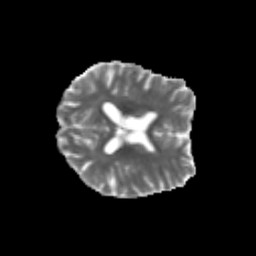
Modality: MD
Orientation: axial
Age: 26
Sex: female
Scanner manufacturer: siemens
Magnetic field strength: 3 T
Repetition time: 3.5 s
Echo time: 0.125 s